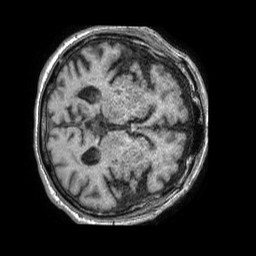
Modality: T1w
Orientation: axial
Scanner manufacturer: philips
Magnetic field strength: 1.5 T
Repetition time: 0.007779 s
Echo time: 0.003568 s